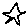
Label: star